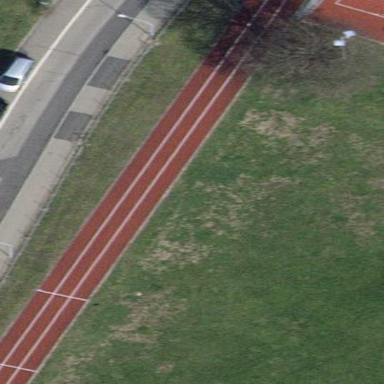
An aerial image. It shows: Track located within leisure land area.